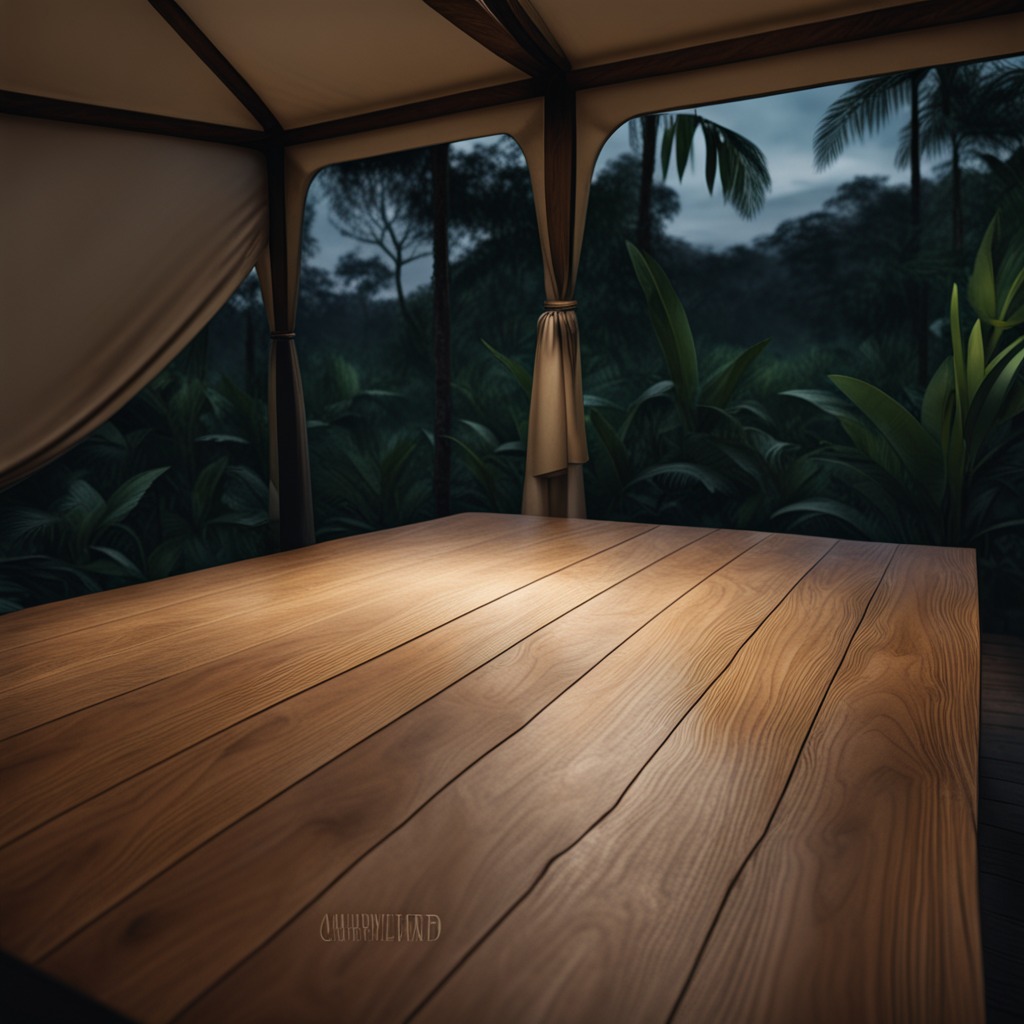
A coiled metal spring is lying on a wooden table.